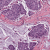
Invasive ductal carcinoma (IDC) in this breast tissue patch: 1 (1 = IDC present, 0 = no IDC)